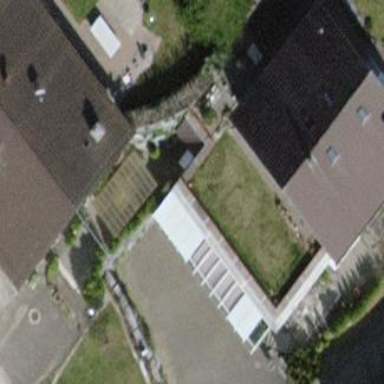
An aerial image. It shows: Terrace building.